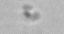
Label: detritus